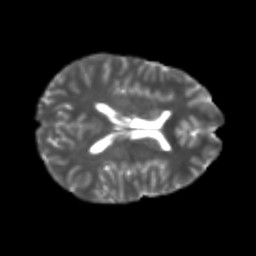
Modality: T2w
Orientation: axial
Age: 22
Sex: male
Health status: healthy
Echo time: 0.074 s